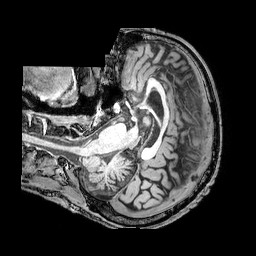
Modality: T1w
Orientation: axial
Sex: male
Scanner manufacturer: philips
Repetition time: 0.008142 s
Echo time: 0.00372 s